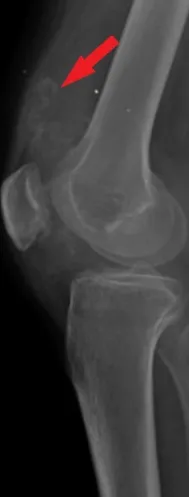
Plain radiograph (lateral and anteroposterior views) of the right knee.
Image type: radiology (x_ray)